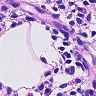
Metastatic tissue present: no